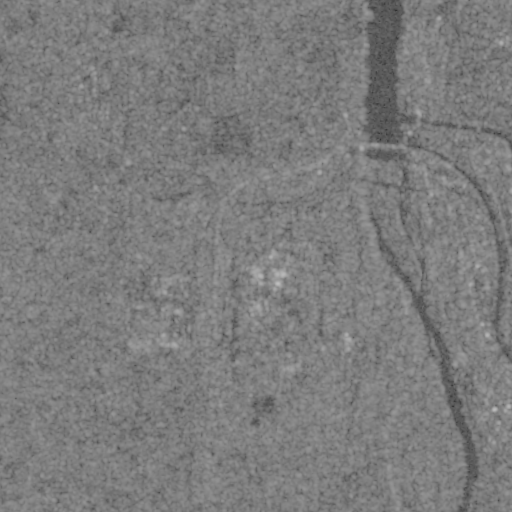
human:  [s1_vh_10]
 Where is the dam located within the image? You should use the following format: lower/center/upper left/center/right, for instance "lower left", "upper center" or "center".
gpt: The dam is located in the upper right of the image.
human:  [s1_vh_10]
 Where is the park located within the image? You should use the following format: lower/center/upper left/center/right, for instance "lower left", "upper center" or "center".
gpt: The park is located in the upper left of the image.
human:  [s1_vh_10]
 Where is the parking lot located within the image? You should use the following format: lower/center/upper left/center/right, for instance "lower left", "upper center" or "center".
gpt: The parking lot is located in the center of the image.
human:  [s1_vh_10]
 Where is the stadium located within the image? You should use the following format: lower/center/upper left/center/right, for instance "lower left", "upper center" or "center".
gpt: The stadium is located in the upper center of the image.
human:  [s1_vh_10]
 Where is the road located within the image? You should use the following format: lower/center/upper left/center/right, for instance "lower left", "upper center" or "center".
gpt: There is no road in the image.

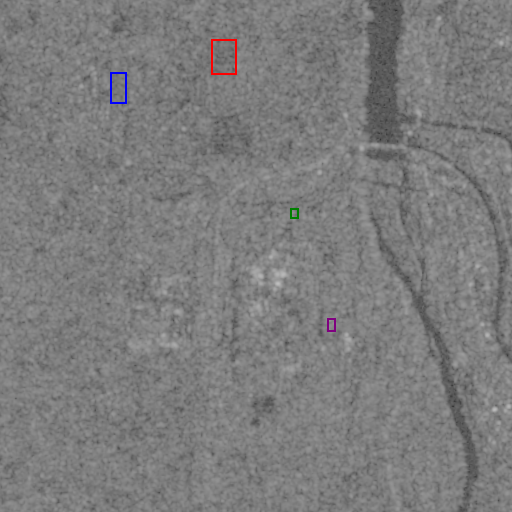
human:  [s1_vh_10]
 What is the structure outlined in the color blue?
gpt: The structure outlined in blue is a park.
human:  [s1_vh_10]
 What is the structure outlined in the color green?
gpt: The structure outlined in green is a parking lot.
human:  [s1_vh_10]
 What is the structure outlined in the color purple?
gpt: The structure outlined in purple is a power substation.
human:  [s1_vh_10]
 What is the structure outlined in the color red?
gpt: The structure outlined in red is a stadium.
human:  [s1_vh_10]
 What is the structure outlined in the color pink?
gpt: There is no pink outline.